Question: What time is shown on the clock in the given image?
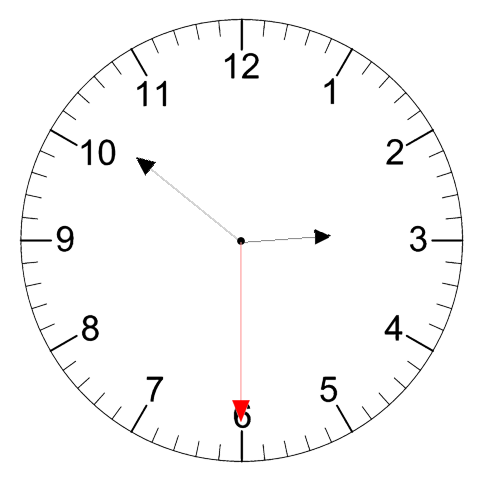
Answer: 02:51:30